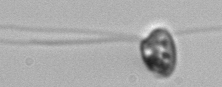
Label: flagellate_morphotype1